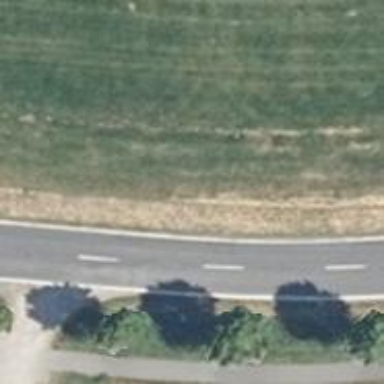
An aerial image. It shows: Secondary road with asphalt surface.